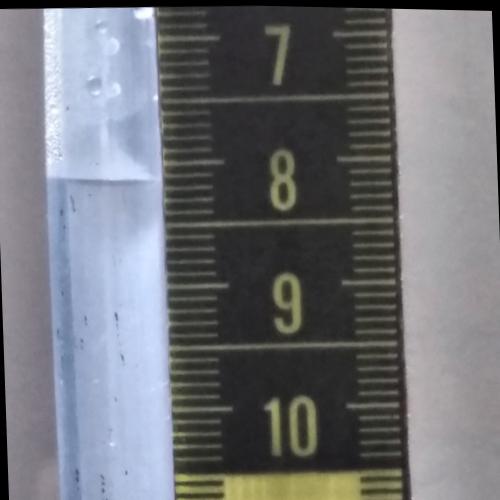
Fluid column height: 8.1 cm